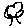
Label: tree